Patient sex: M
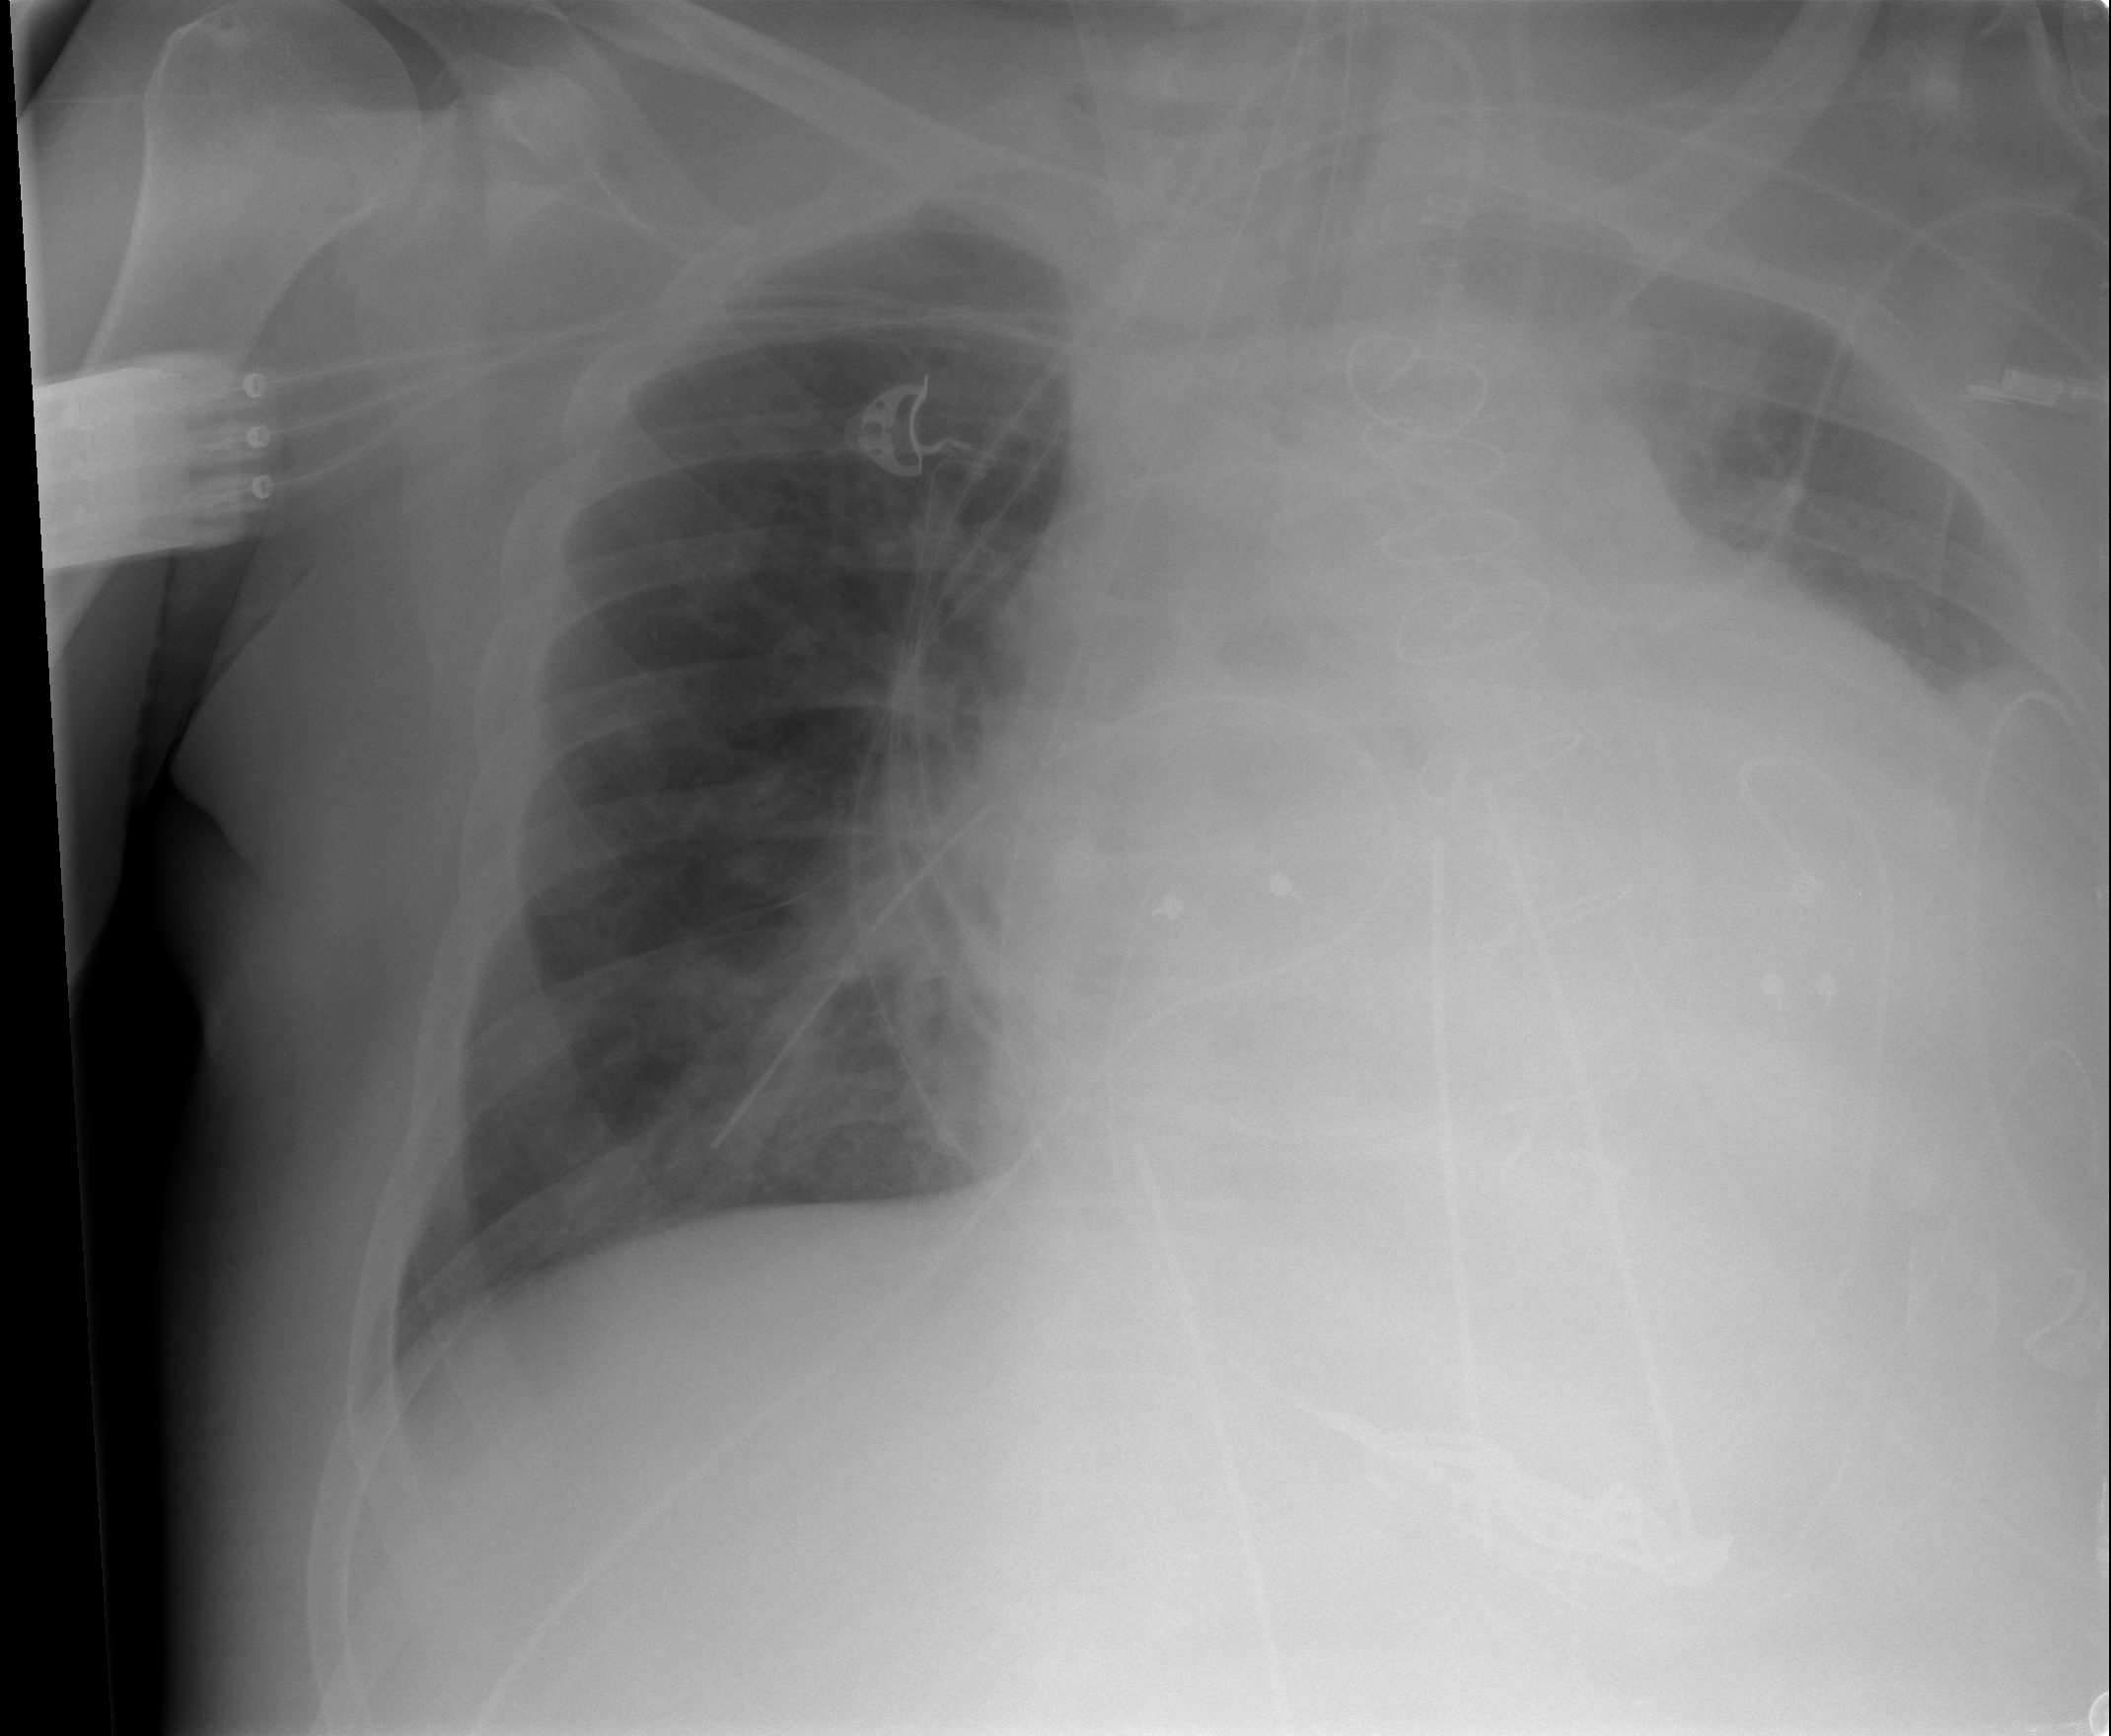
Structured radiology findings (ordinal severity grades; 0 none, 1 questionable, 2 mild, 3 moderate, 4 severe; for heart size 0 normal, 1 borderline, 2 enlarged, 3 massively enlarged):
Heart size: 3
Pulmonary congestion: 2
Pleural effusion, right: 0
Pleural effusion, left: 2
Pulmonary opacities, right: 0
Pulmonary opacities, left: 0
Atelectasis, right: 0
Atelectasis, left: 2